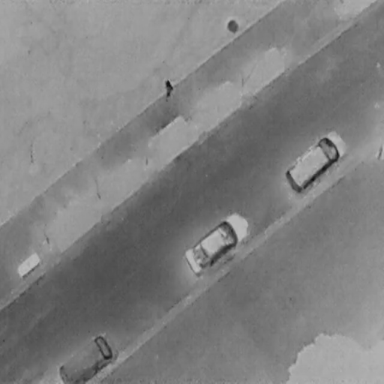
There are four objects shown in the infrared image, including a Person, and three Cars.